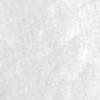
Label: no_change